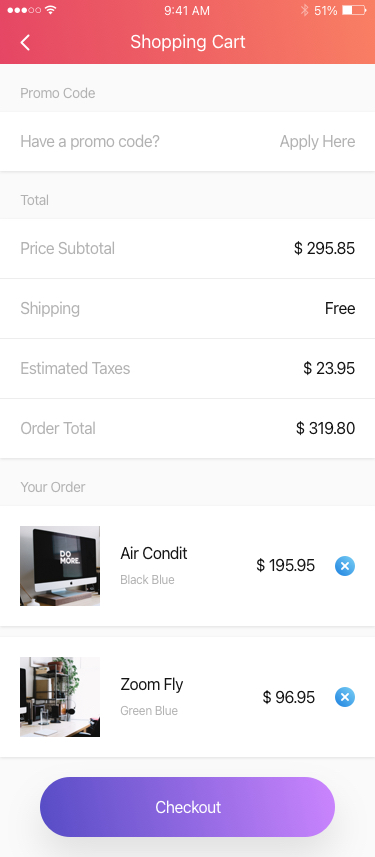
Text in this UI design:
Checkout
Your Order
Air Condit
$ 195.95
Black Blue
Zoom Fly
$ 96.95
Green Blue
Total
Price Subtotal
$ 295.85
Shipping
Free
Estimated Taxes
$ 23.95
Order Total
$ 319.80
Promo Code
Have a promo code?
Apply Here
Shopping Cart